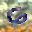
Label: 6